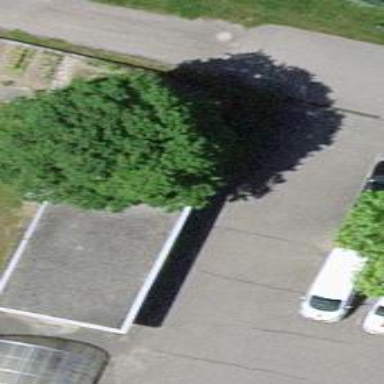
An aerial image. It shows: Group of garages.